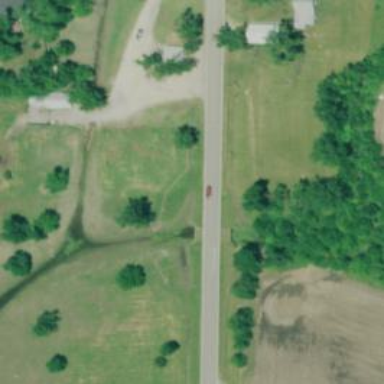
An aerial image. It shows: Secondary road crossing bridge.